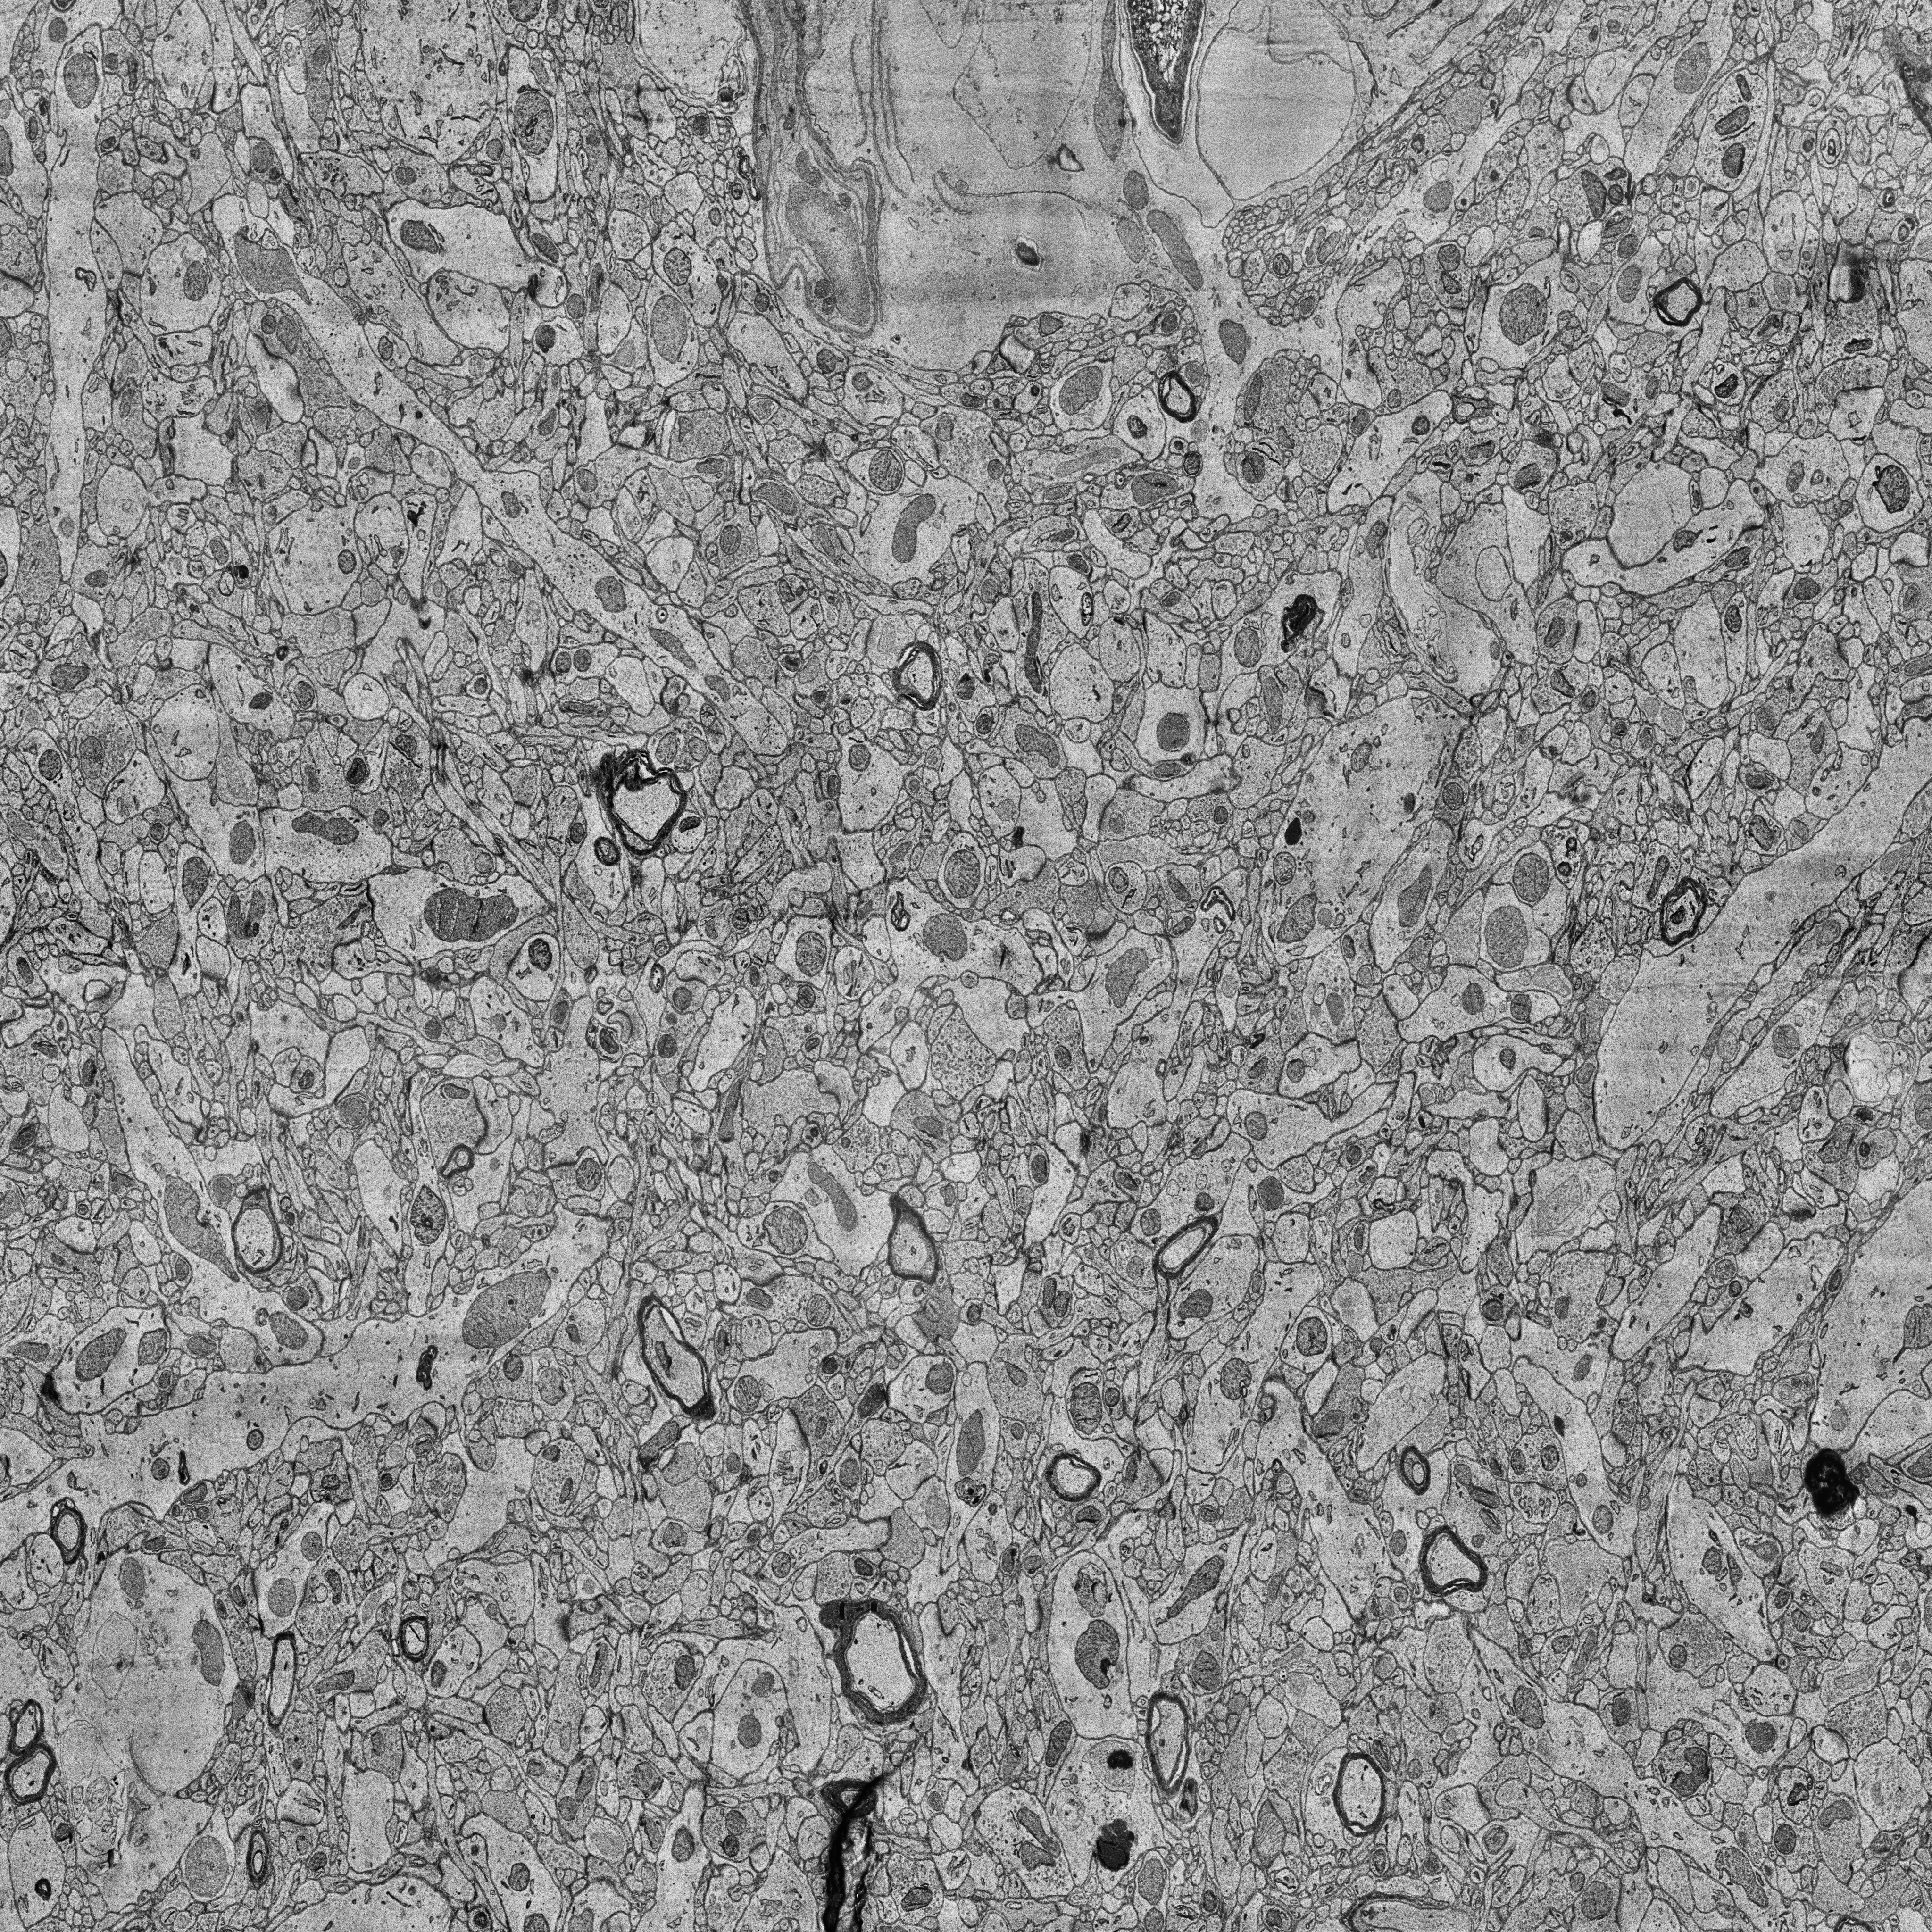
Electron microscopy slice of human cortex tissue
Slice depth (z): 26
Mitochondria instances in slice: 515